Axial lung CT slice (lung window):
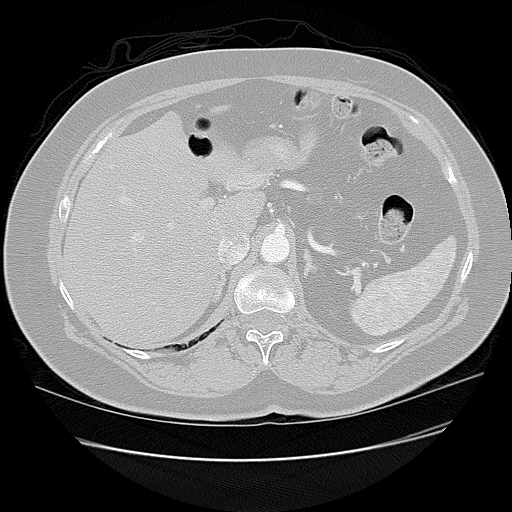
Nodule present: no